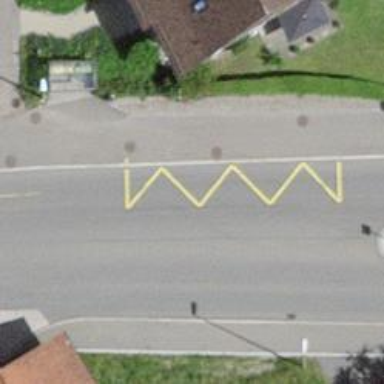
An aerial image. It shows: Bus stop with stop position for public transport.